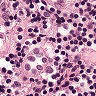
Metastatic tissue present: no